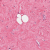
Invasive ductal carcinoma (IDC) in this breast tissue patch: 0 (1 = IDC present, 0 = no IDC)